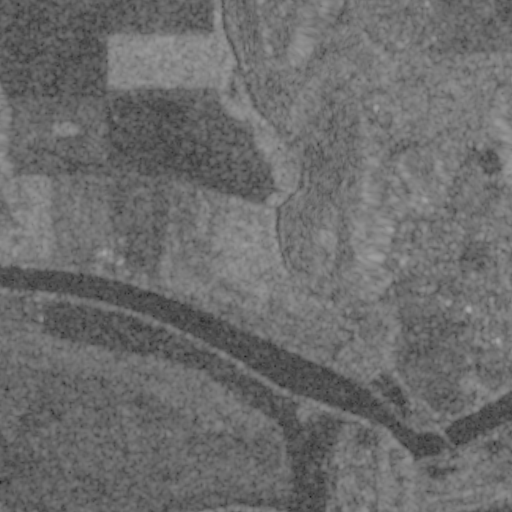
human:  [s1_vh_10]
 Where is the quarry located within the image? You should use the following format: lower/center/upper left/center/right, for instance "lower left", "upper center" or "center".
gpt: The quarry is located in the upper right of the image.
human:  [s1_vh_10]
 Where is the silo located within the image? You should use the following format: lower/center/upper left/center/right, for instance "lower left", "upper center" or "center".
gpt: The silo is located in the center right of the image.
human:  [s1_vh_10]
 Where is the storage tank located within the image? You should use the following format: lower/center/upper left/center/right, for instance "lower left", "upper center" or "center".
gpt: The storage tank is located in the center left of the image.
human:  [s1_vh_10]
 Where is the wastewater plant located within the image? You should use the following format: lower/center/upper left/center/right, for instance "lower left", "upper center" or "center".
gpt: The wastewater plant is located in the lower right of the image.
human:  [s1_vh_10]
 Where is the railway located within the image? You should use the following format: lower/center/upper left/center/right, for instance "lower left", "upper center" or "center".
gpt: The railway is located in the lower of the image.
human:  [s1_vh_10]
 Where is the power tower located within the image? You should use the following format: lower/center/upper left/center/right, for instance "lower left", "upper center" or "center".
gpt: There is no power tower in the image.

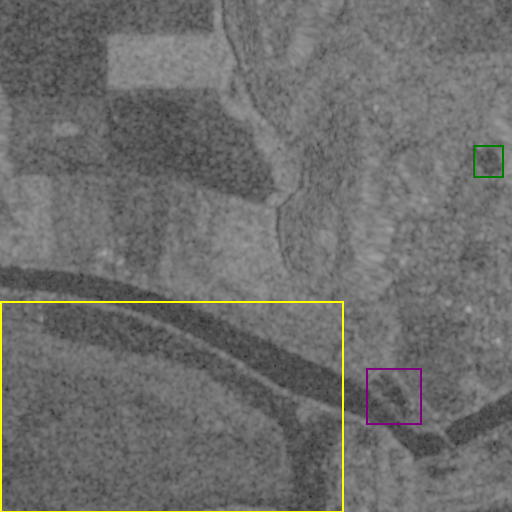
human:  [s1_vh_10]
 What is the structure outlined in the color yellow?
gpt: The structure outlined in yellow is a crop field.
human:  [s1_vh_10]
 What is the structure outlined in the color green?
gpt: The structure outlined in green is a quarry.
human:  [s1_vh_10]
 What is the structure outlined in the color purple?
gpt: The structure outlined in purple is a wastewater plant.
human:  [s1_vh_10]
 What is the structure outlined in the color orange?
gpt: There is no orange outline.